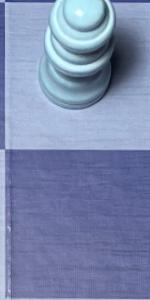
Label: Empty